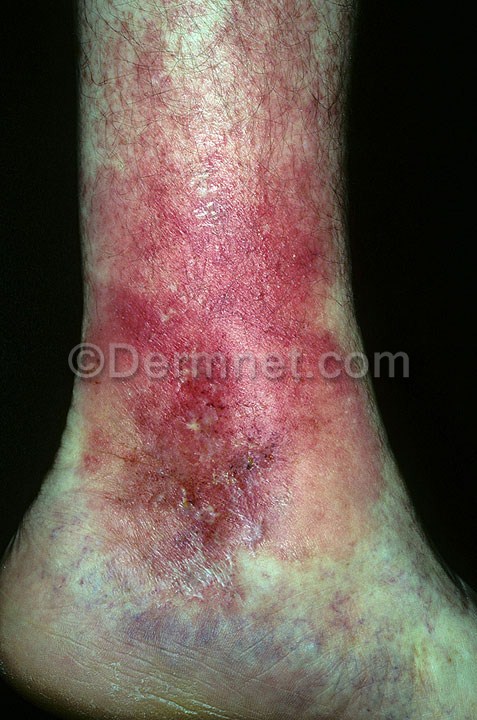
Disease: Eczema Photos